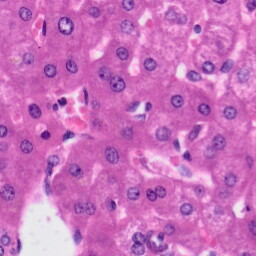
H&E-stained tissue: Liver